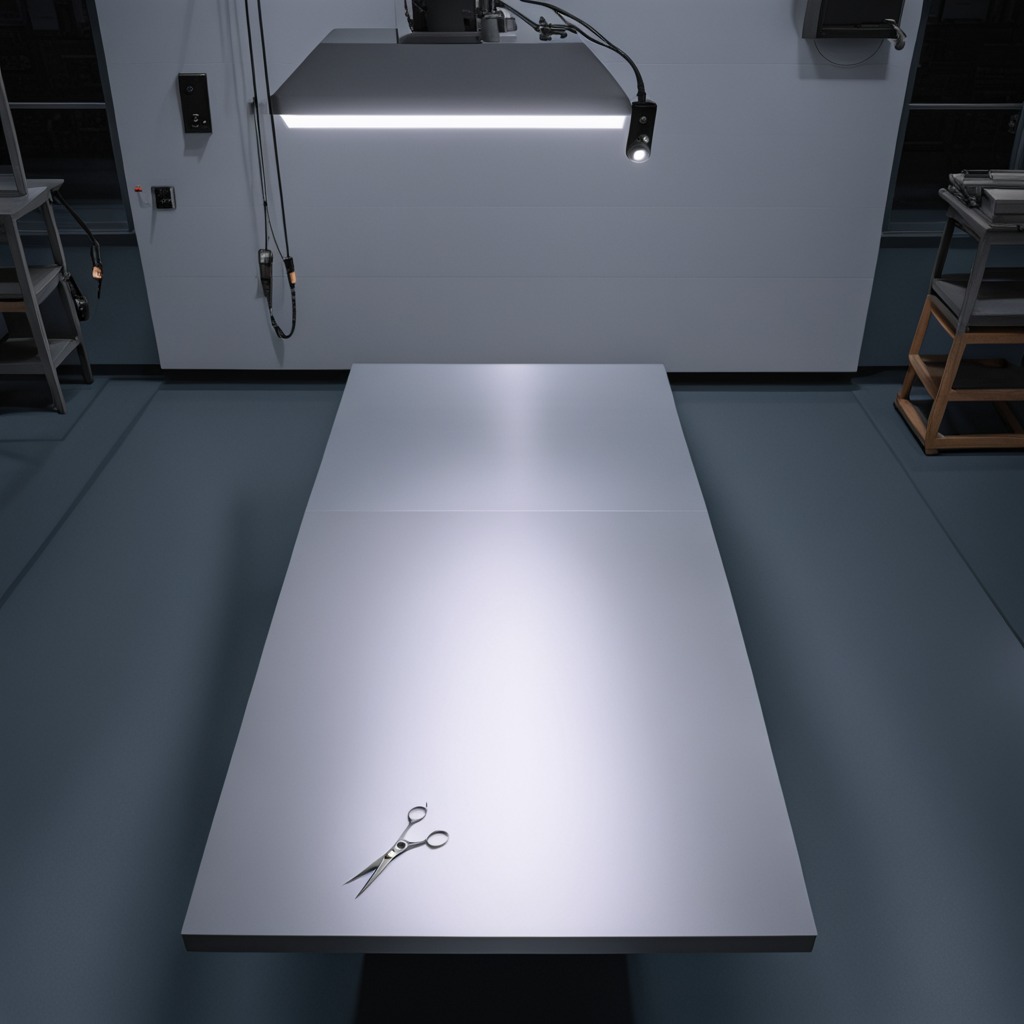
A scissor lies on the clean empty table in the evening soft directional lighting on the tabletop realistic grain studio-quality clarity centered framing